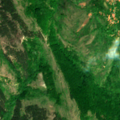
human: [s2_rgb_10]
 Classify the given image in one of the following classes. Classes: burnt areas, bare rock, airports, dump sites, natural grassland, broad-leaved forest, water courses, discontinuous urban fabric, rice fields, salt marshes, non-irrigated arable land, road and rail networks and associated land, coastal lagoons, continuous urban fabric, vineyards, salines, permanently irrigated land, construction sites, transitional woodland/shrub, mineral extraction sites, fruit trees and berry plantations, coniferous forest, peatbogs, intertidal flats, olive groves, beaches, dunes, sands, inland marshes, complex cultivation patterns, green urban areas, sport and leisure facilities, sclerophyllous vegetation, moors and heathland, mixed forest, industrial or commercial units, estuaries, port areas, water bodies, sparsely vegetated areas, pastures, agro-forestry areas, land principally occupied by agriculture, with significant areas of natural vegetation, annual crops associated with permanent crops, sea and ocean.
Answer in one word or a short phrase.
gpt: pastures, complex cultivation patterns, land principally occupied by agriculture, with significant areas of natural vegetation, broad-leaved forest, natural grassland, transitional woodland/shrub